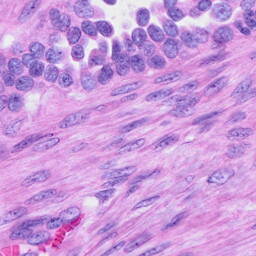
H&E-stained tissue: Ovarian